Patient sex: F
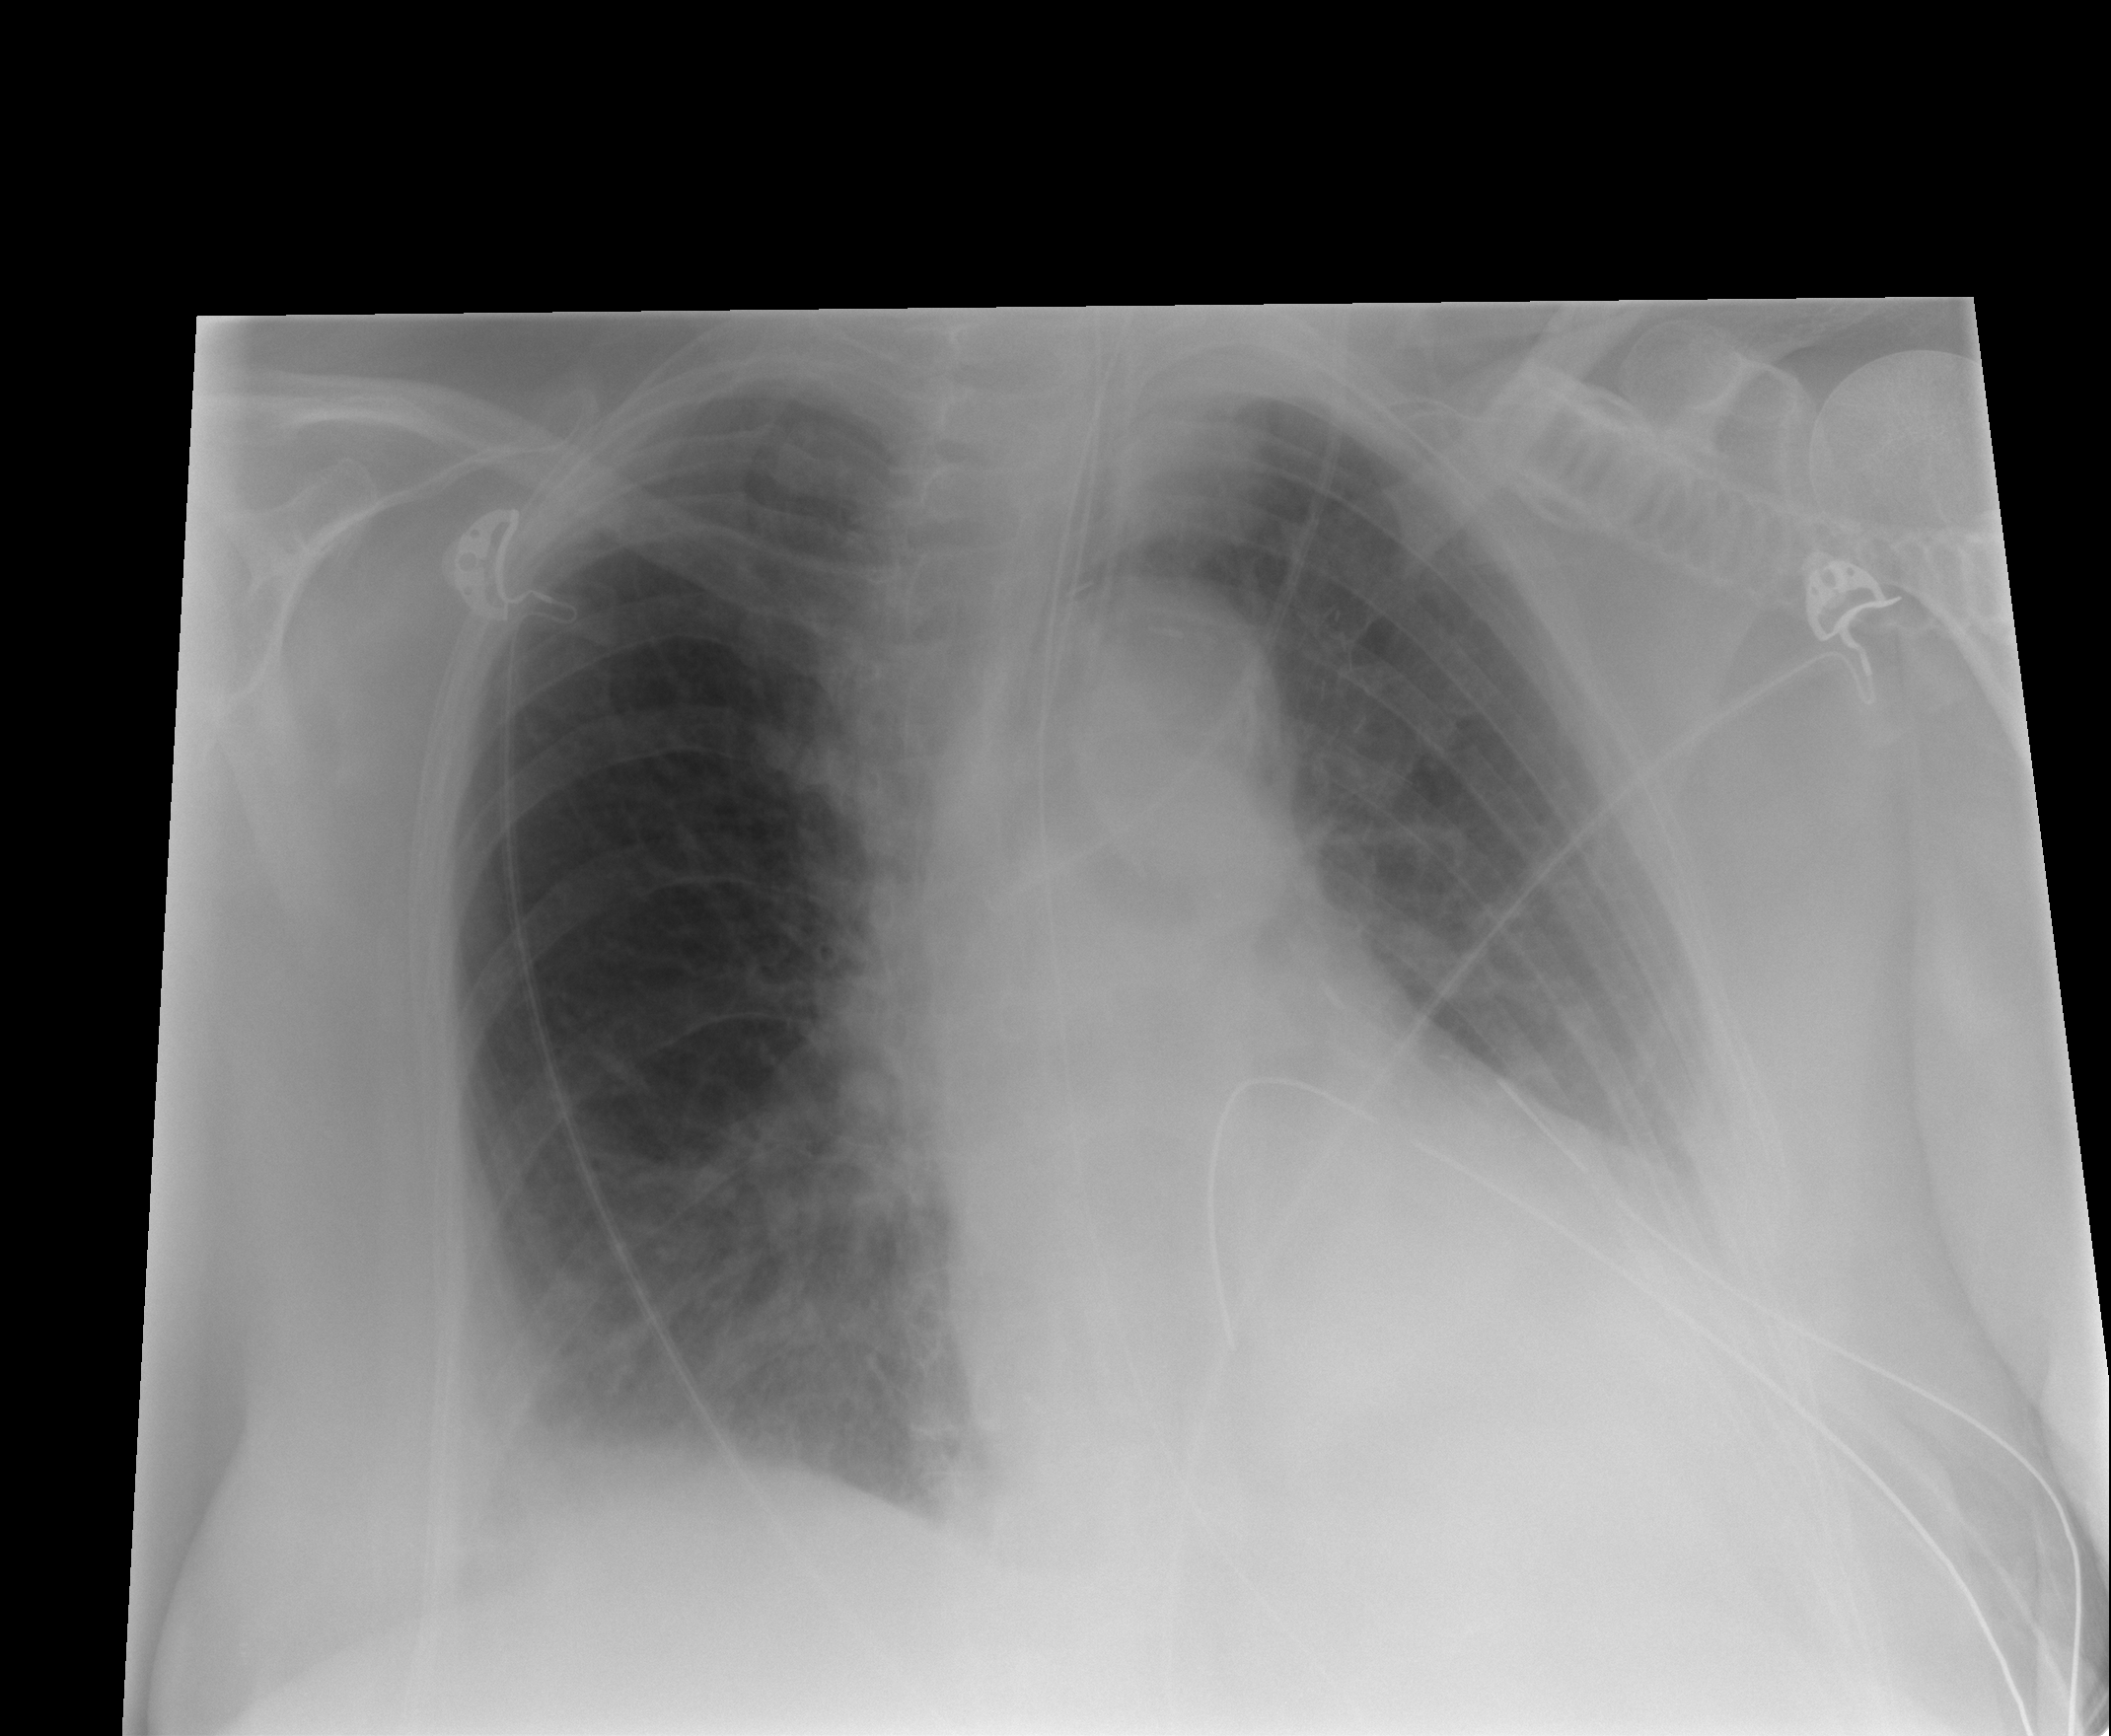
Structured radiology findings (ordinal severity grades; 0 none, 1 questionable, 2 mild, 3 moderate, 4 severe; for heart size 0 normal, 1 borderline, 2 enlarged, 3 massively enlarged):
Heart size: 0
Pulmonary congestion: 0
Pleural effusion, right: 0
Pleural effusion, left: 2
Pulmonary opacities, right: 0
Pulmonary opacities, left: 2
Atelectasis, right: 2
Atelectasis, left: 0